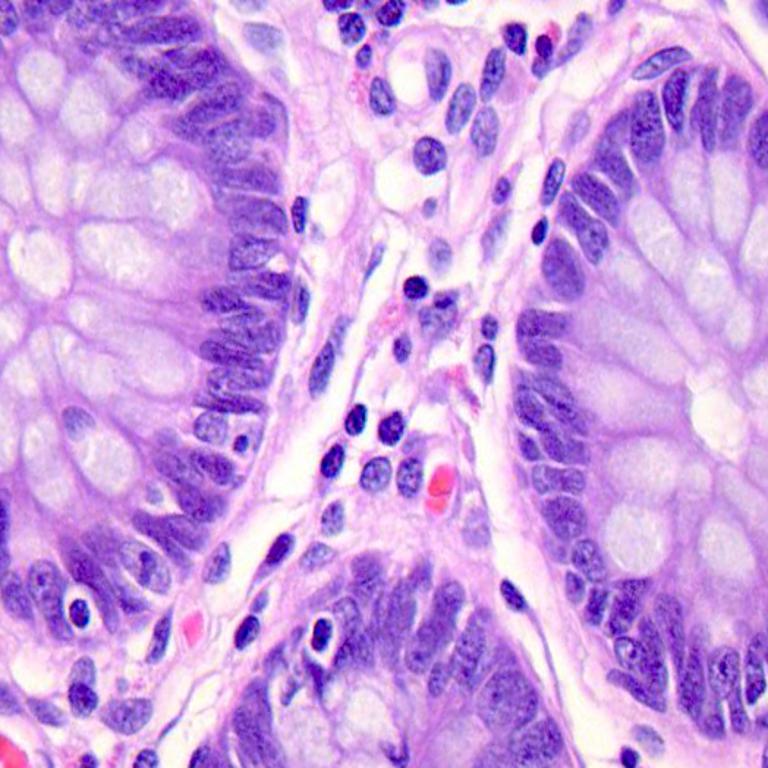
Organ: colon
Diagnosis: benign